Field crop: maize
Growth stage: 2
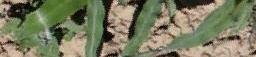
Species: maize